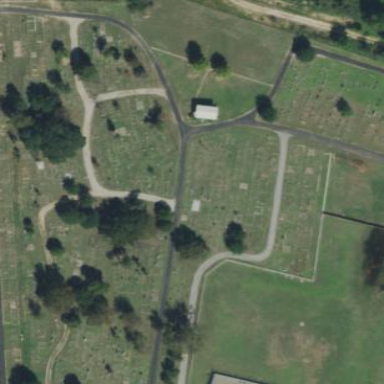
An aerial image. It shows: Cemetery.